Interaction volume radius: 10 \u00c5
Interaction volume height: 10 \u00c5
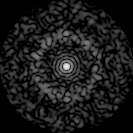
Disorder parameter: 0.8667